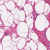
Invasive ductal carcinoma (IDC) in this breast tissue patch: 0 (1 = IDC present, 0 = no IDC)